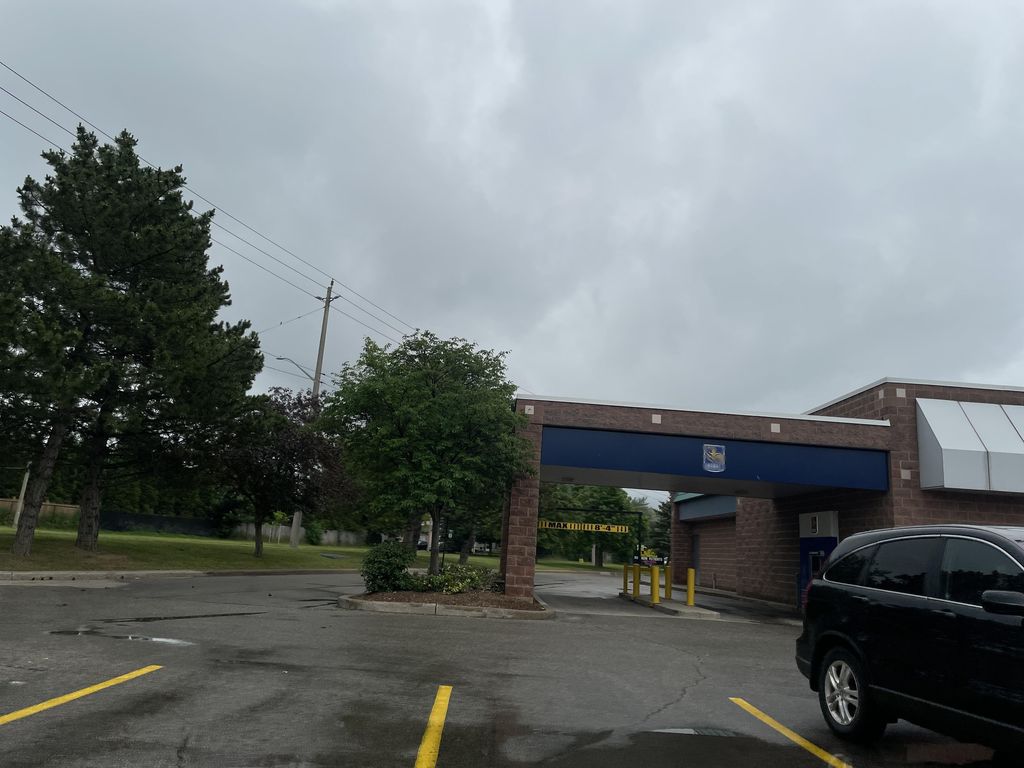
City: kitchener-waterloo